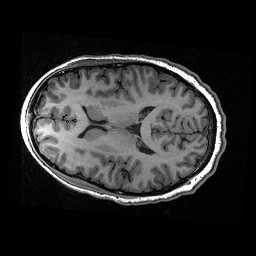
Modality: T1w
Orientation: axial
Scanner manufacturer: ge
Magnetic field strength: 3 T
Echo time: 0.00318 s